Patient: sex F, age 22
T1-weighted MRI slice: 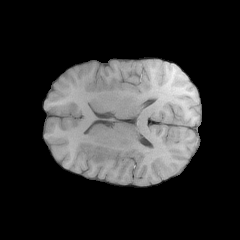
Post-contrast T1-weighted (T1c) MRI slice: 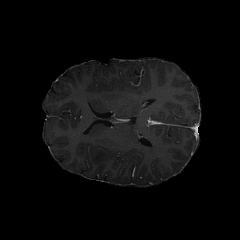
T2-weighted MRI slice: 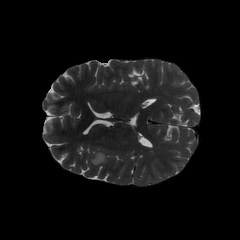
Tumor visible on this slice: yes
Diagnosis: Astrocytoma, IDH-mutant
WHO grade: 2